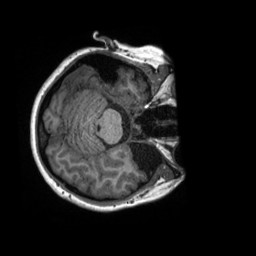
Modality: T1w
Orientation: axial
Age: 28
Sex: female
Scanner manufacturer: siemens
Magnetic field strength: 3 T
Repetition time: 2.3 s
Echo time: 0.00288 s